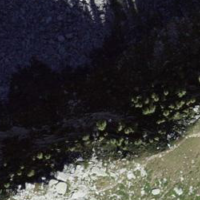
EUNIS habitat code: 48
Species observed at this site:
Periparus ater